Question: Most of the places online explain how to connect and read data hosted by a smb server. Wikipedia explains more about smb at:
<URL>
So what I am trying to do is to be able to open a file (located on the internet) from windows eplorer as:

If it is to complicated to create such server I guess I will not do it but I want to try my best. I found this link which might help me do what I am looking for at: <URL> But I cannot make it work.
I will appreciate very much if I can have a 'hello world' example where I put the ip of the server on windows and it shows me a directory with the name hello world. I plan to run the server on a windows computer.
Also, it does not have to be a smb server. Any type of server that will enable me to browse for the files on windows.
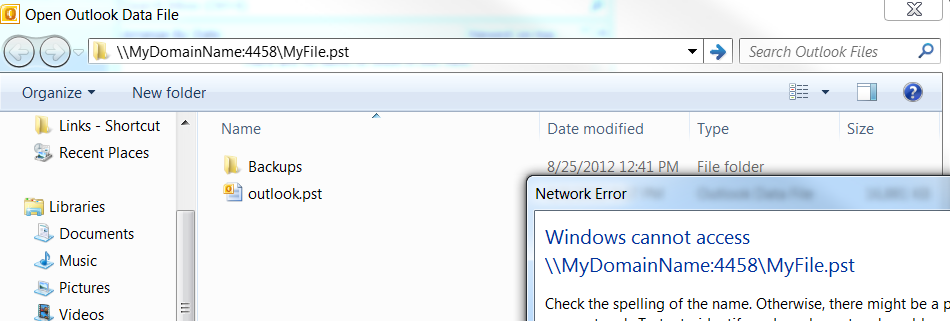
Answer: From my experience, you can't connect to a SMB share outside of your local network. If you're trying to mount a SMB share, you'll have to use a VPN or other form of tunnel adapter to connect.
But I'm a little confused by your question. Are you looking for example code for the SMB protocol or do you just want a SMB share? Look into something simple like Ubuntu with Samba. Samba is a really easy SMB share, but like I said before, it won't work over the Internet.